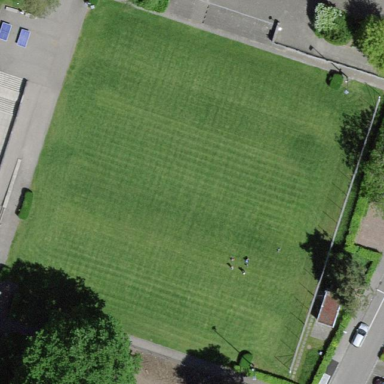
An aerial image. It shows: Grassy pitch for various sports activities.